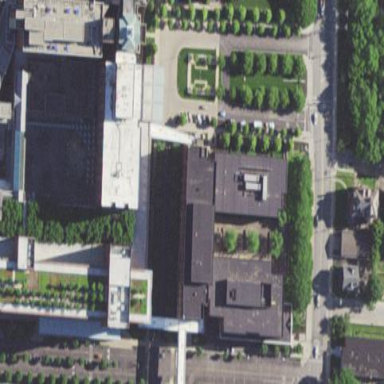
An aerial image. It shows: Hospital building.